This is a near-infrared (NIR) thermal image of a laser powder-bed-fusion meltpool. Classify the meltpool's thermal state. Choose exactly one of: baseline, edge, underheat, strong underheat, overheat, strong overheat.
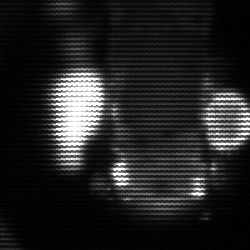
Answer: strong underheat